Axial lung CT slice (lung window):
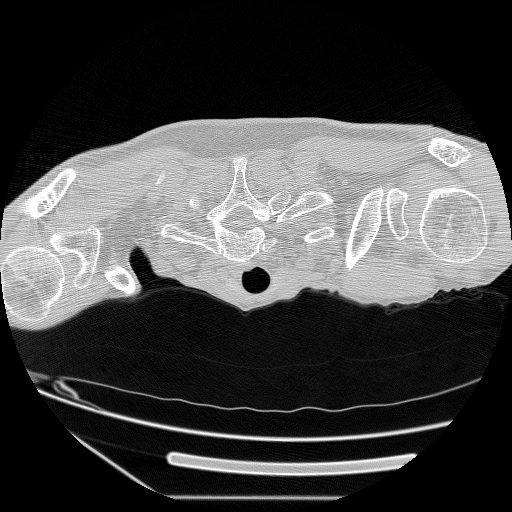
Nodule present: no